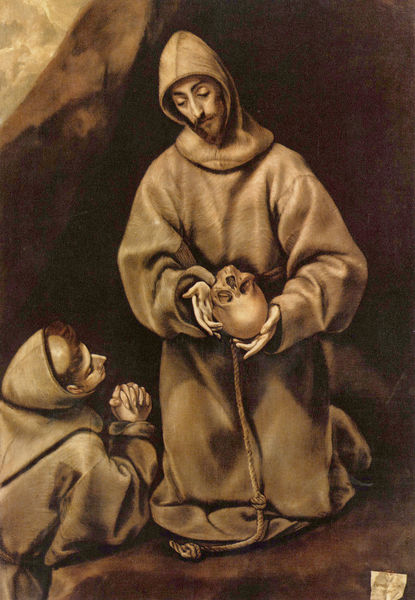
Titel: Franz von Assisi und Fra Leone meditieren über den Tod
Künstler: El Greco
Standort: Mailand
Institution: Brera
Schlagwörter: dunkel, felsen, gemälde, gestein, hand, mann, schatten, menschen, braun, finger, frisur, grau, haar, licht, mund, männer, nase, ohr, schwarz, blick, gürtel, beige, bart, wand, falten, gesicht, knoten, schädel, stein, tod, tot, trauer, ärmel, hände, signatur, vorhang, öl, boden, dunkelheit, haare, kutte, schnur, strick, gewänder, blatt, höhle, krug, papier, düster, zwei, haltung, fels, gebirge, figuren, ölgemälde, gefaltet, finster, glatze, kordel, zettel, kloster, abschied, seil, knien, mäntel, beten, gebet, habit, franz, verschränkt, totenkopf, brief, knieend, kniend, andacht, grotte, mönch, mönche, kutten, totenschädel, anbetung, betend, el greco, reliquie, kaputze, fahl, bruder, kapuze, franziskaner, pater, heiligenbild, tonsur, mahnung, gebeine, busse, betende hände, asissi, kapuziner, hl. laurentius, möcnh, mönchskutten, fnger, francois d'assise